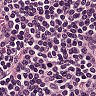
Metastatic tissue present: no